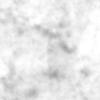
Label: no_change